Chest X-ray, AP view. Patient: 59 years old, sex F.
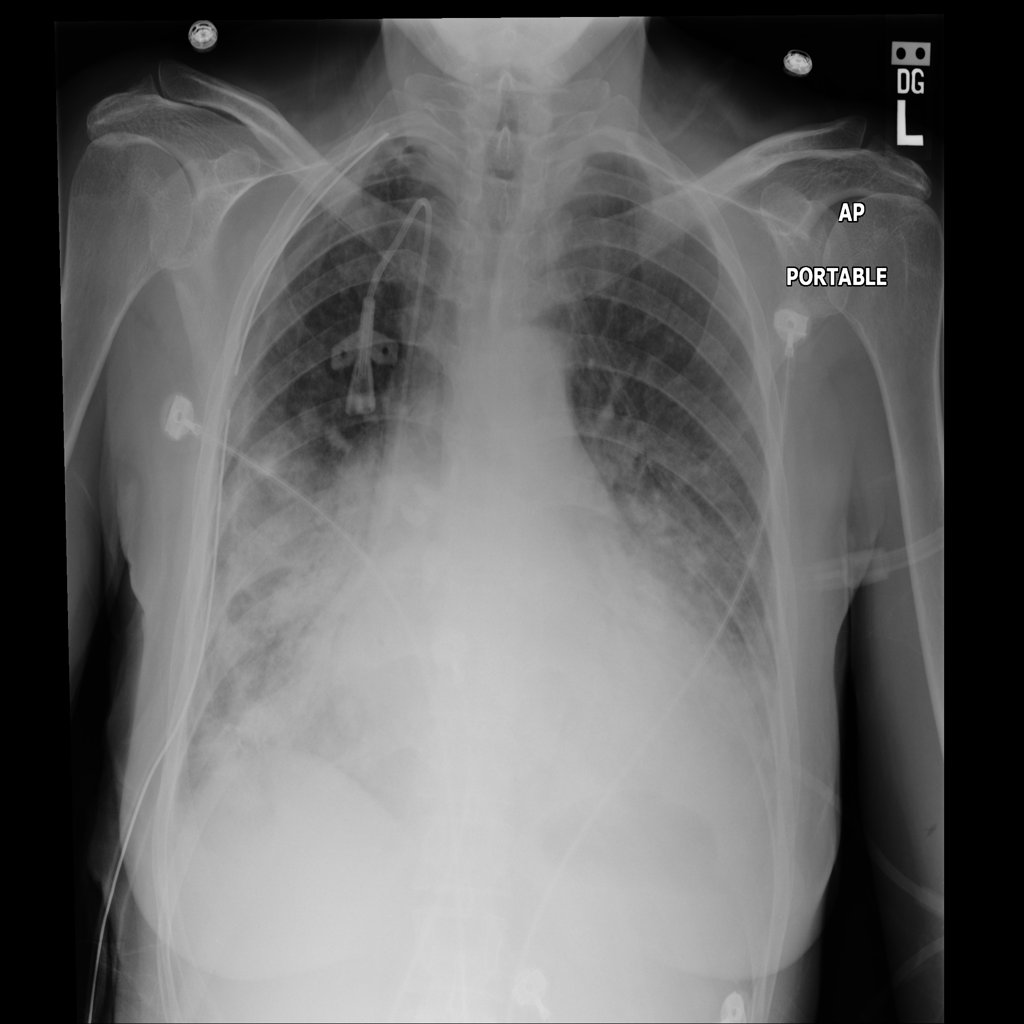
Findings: No Finding